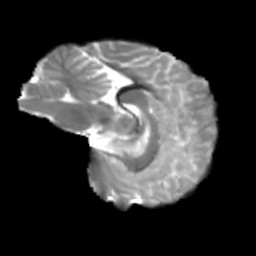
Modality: T2w
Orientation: sagittal
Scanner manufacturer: siemens
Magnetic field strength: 3 T
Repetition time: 4 s
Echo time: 0.0594 s